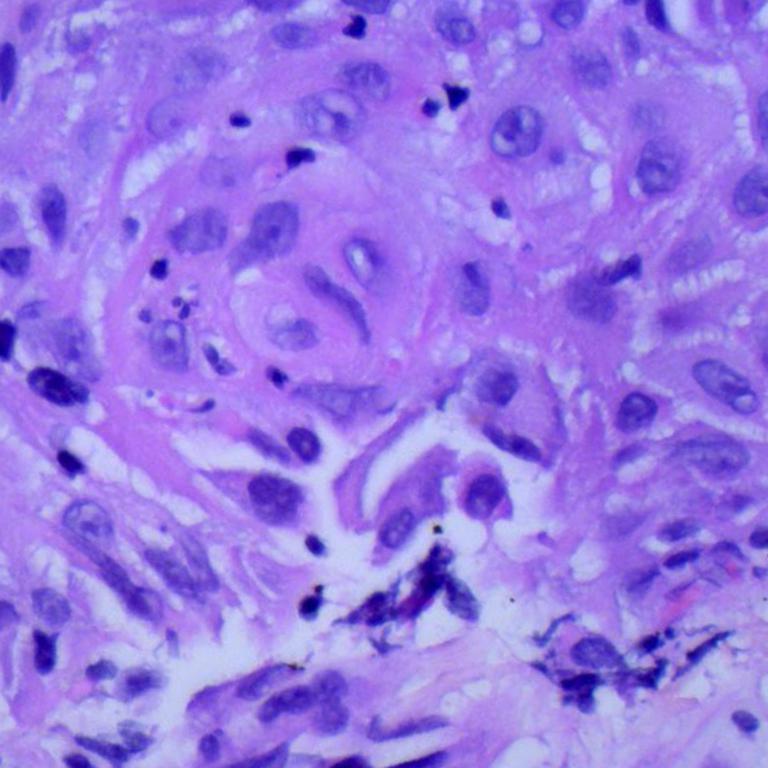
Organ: lung
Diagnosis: squamous carcinomas